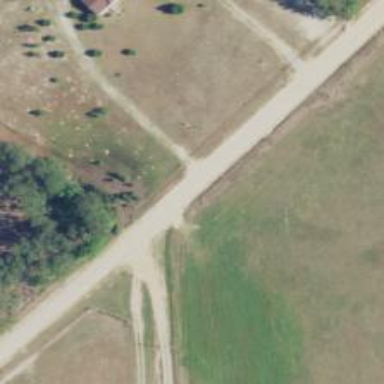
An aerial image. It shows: Unclassified road.